Chest X-ray:
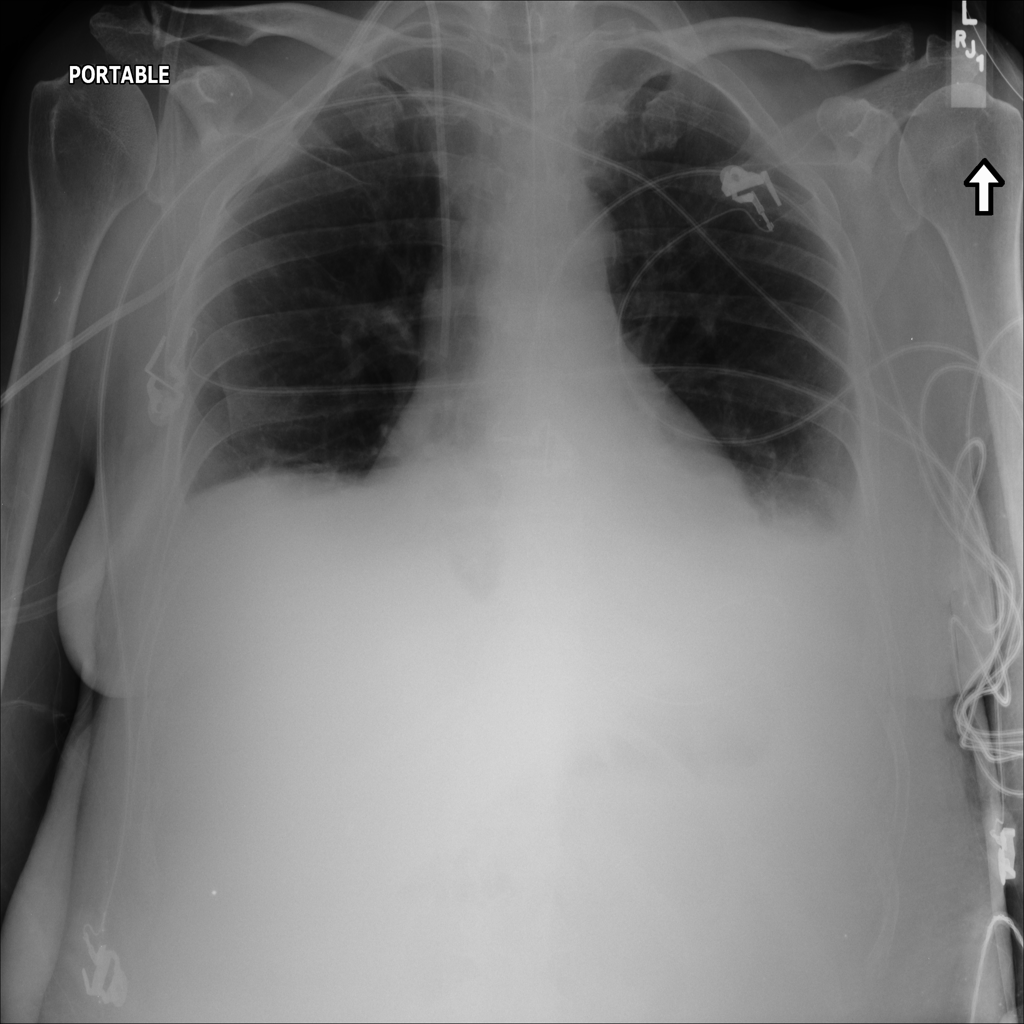
Findings: Effusion
No abnormal finding: no